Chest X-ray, PA view. Patient: 77 years old, sex F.
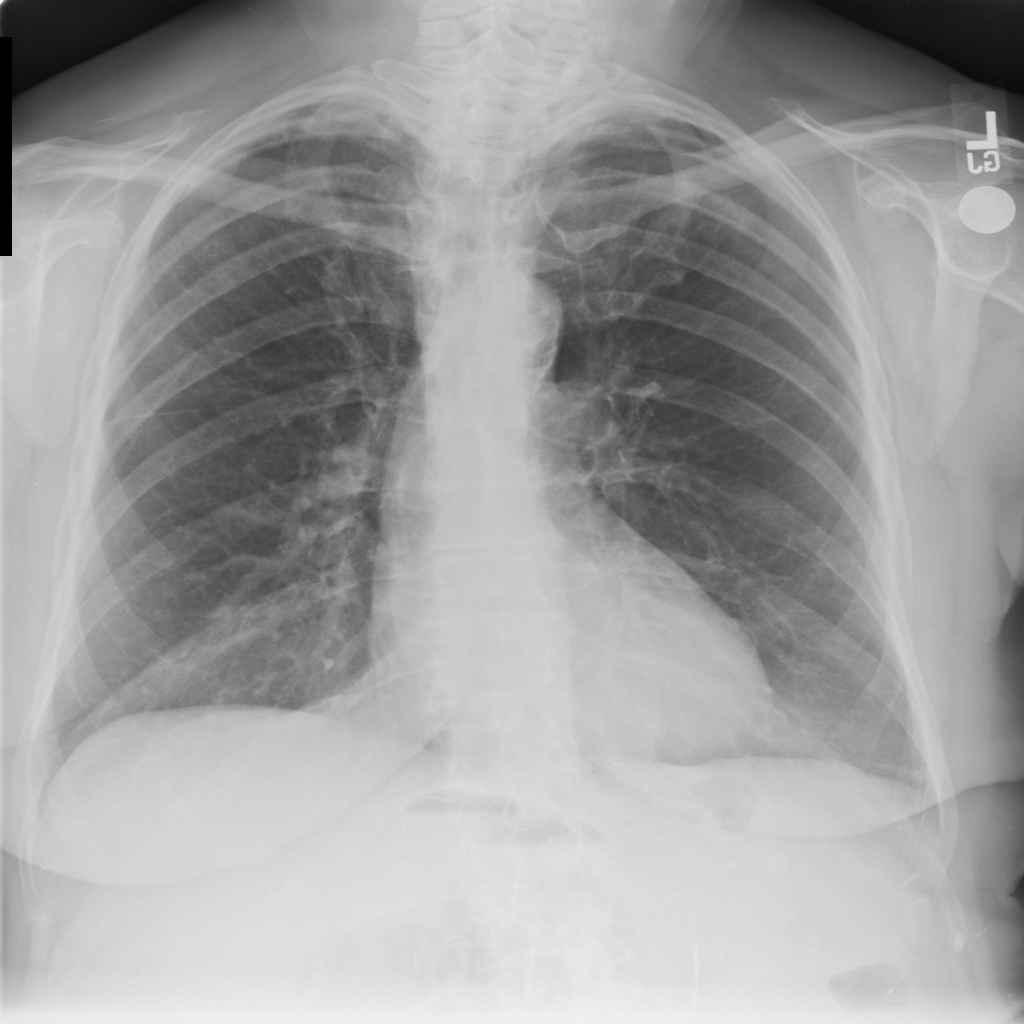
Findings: No Finding